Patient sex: M
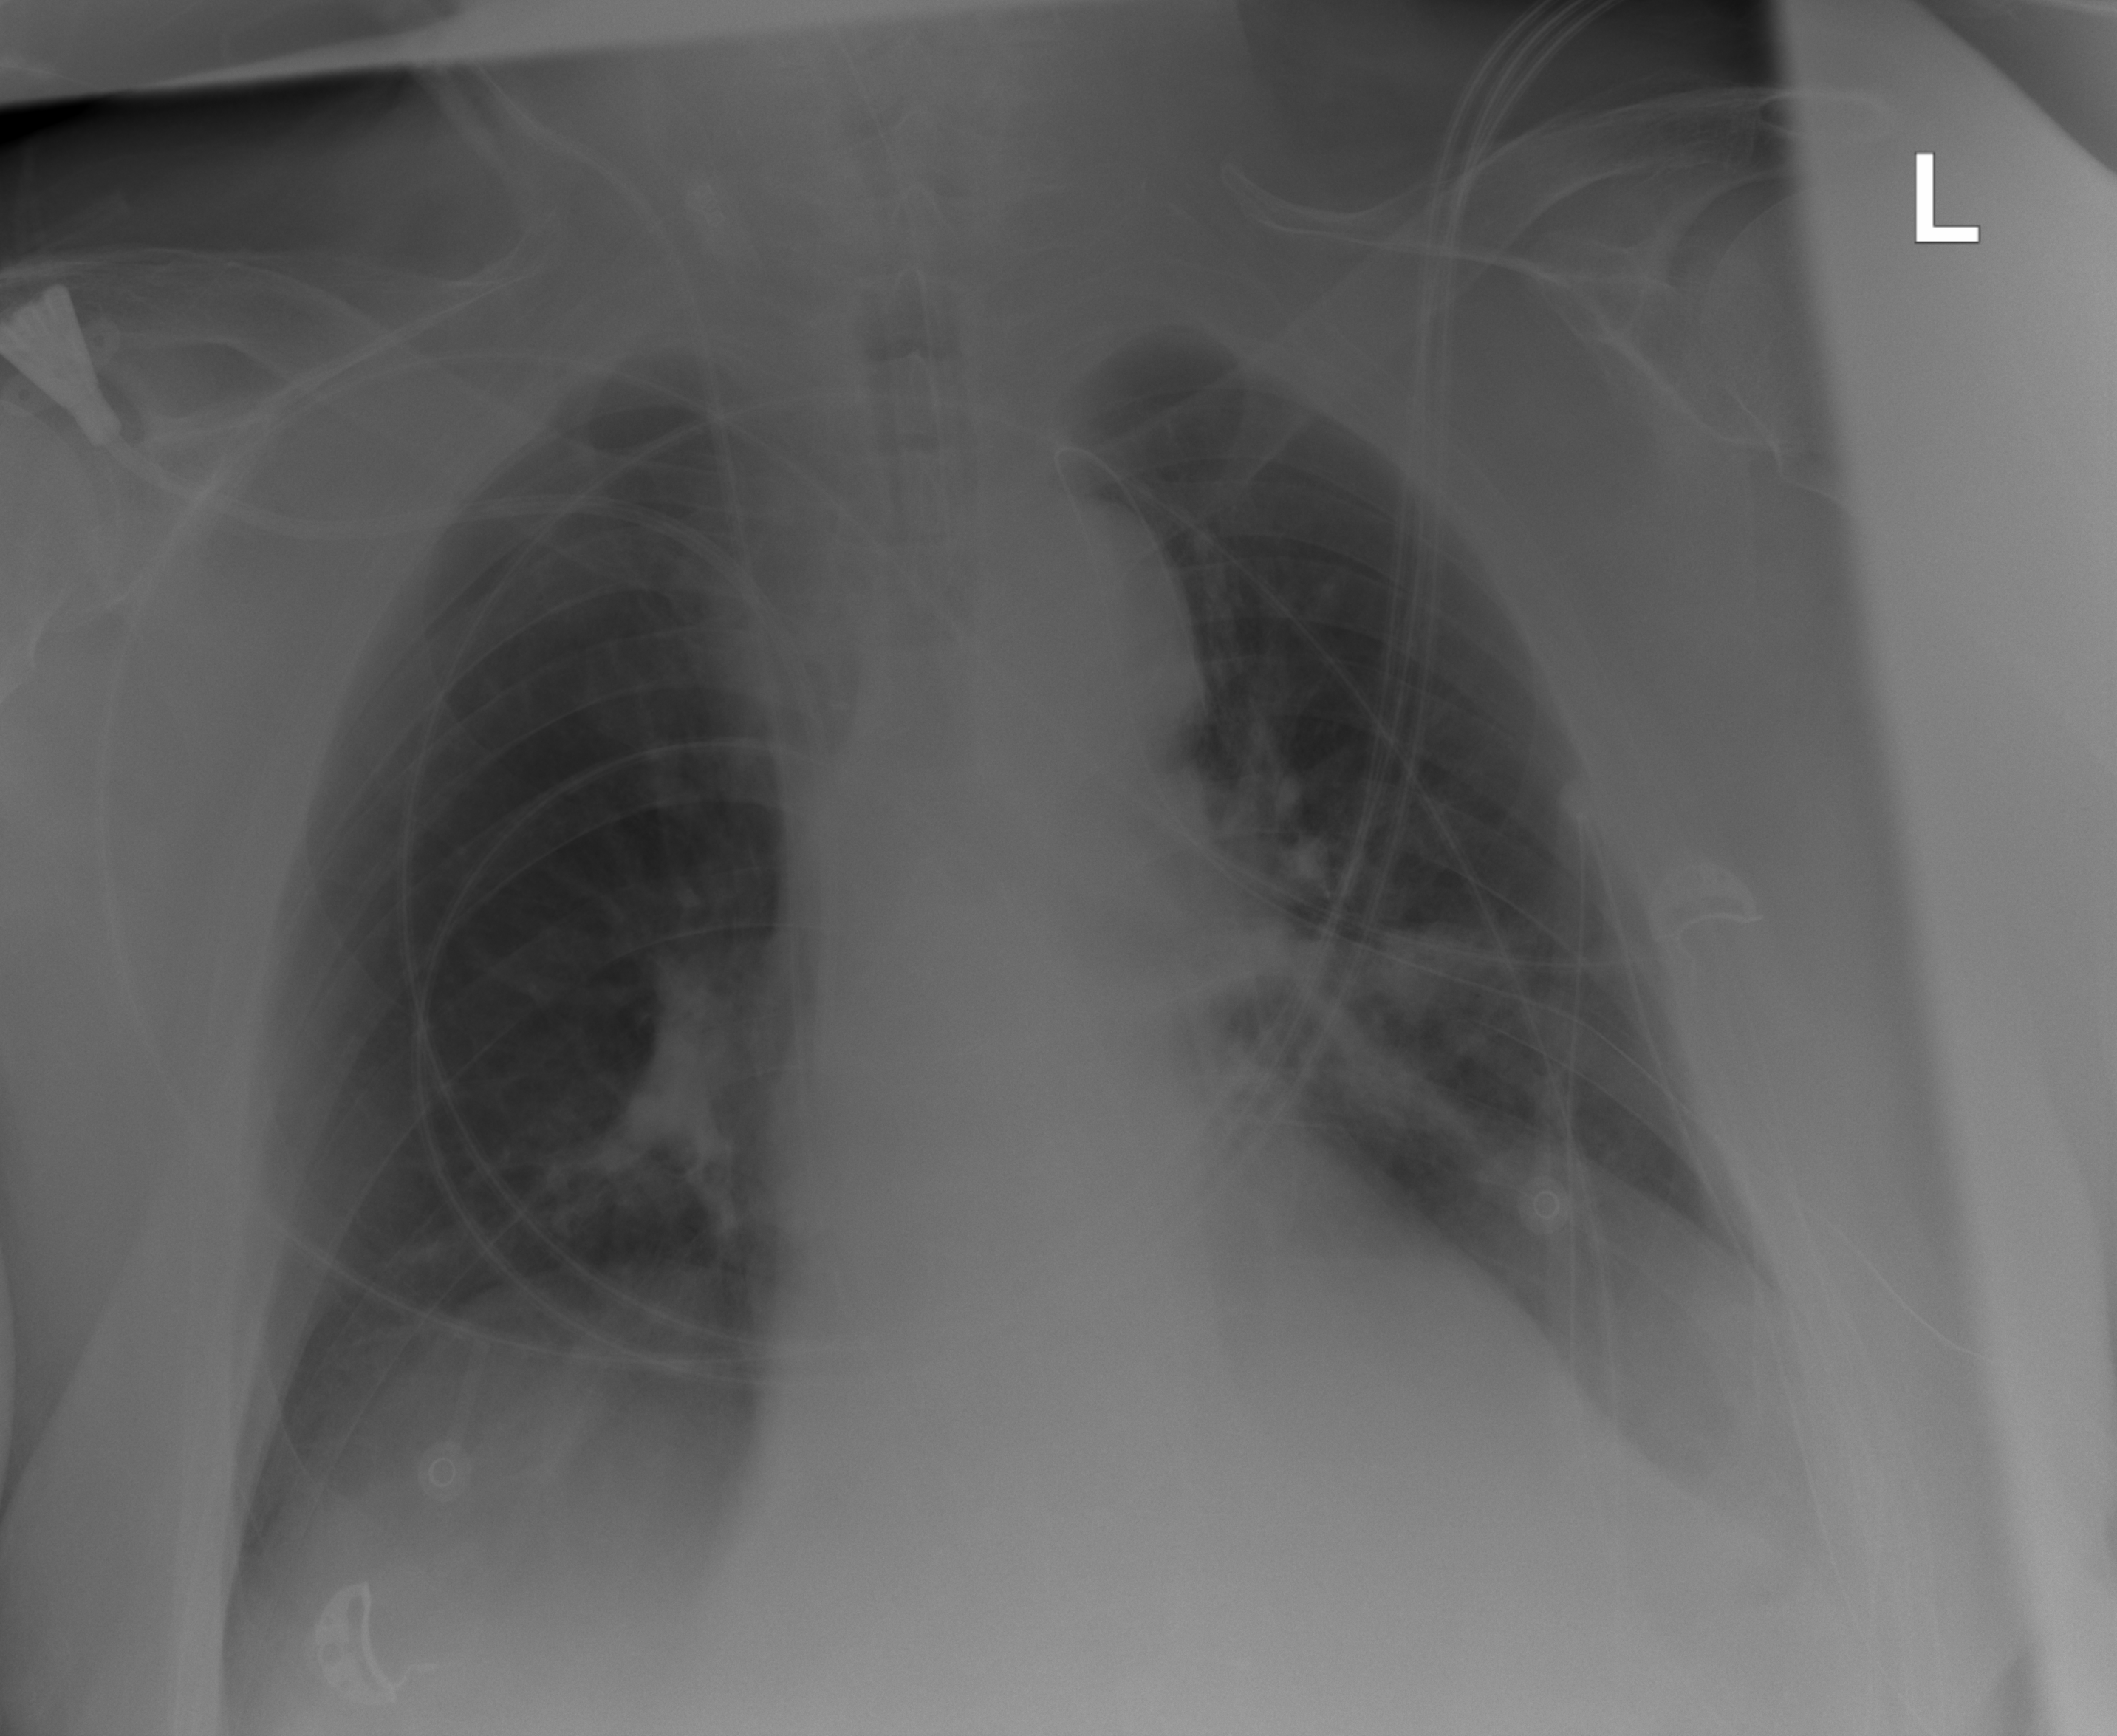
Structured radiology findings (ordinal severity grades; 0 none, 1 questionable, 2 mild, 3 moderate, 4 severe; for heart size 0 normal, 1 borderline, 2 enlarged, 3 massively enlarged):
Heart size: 1
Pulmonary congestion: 2
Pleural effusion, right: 2
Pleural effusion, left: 2
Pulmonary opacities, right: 0
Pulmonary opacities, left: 2
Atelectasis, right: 0
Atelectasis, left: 2